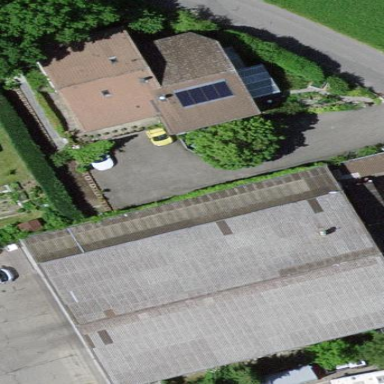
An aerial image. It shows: Group of garages.